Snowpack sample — Loveland Pass, Silver Plume, Colorado, USA (1/12/25, 11:40 AM MST)
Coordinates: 39.66, -105.88
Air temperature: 7 °F
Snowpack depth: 140 cm
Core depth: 10 cm
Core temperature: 41 °F
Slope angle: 11°, slope face: 30°
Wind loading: high
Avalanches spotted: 2
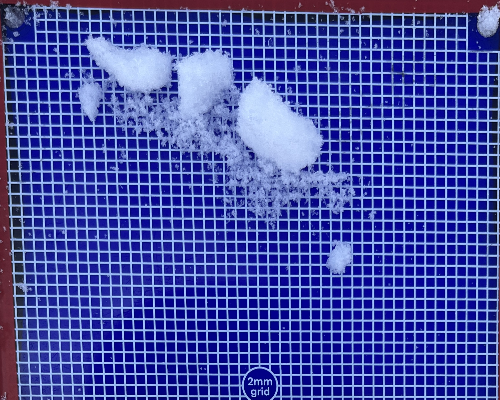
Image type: profile
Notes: Pilot using slightly modified coring method that took too large segment for snow profile picturing, advised not to use in higher level models. Two avalanche on south face nearby, partially cloudy with light snow in the last 24 hours. Lots of wind loading on eastern features.